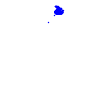
Particle: electron